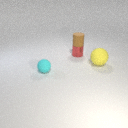
large yellow rubber sphere in front of small red metal cylinder